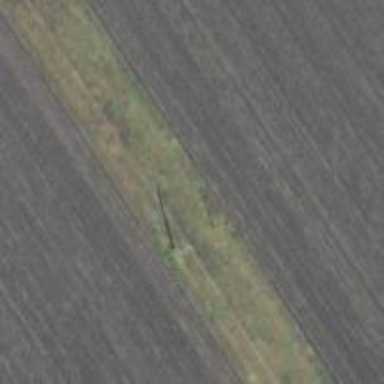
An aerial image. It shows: Power pole.